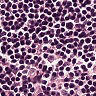
Metastatic tissue present: no